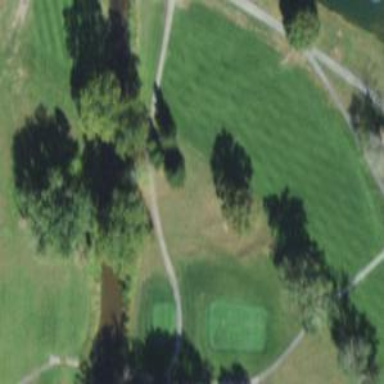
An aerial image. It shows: Service road designated as golf cart path.